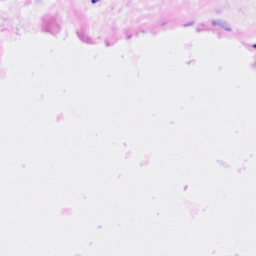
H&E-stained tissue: Breast